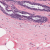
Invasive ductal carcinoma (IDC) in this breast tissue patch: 0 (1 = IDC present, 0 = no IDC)